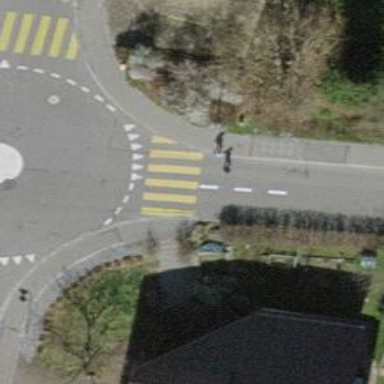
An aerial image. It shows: Zebra crossing on the road.